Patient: sex M, age 66
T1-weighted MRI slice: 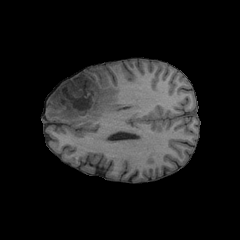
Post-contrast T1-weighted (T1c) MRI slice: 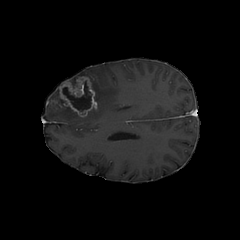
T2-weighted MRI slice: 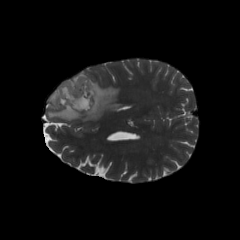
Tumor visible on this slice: yes
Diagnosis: Glioblastoma, IDH-wildtype
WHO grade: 4